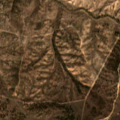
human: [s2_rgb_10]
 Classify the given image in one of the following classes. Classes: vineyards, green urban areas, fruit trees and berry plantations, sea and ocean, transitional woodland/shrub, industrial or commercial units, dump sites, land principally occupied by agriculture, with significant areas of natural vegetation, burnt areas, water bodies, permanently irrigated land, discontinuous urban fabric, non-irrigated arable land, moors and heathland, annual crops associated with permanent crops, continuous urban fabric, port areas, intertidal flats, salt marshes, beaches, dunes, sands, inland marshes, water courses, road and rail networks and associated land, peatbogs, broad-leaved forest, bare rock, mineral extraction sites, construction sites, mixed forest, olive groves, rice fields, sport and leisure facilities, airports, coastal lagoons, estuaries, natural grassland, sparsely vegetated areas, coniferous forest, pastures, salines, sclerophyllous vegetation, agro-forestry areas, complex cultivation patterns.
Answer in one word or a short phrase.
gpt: agro-forestry areas, transitional woodland/shrub